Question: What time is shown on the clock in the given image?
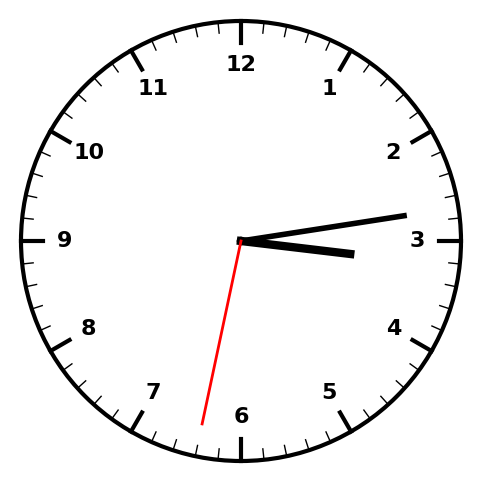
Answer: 03:13:32